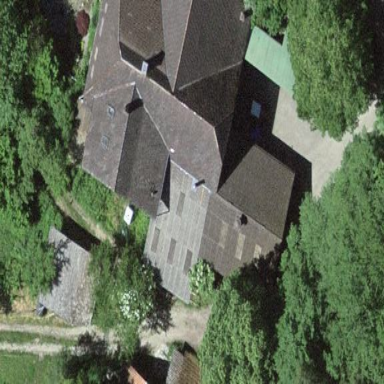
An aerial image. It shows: Farm building.